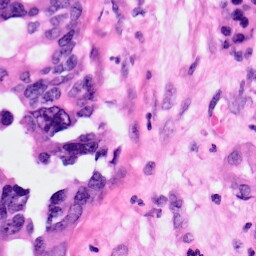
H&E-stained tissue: Pancreatic